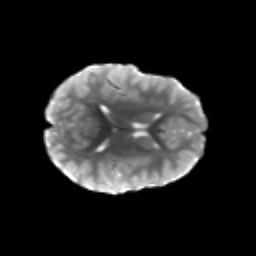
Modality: T2w
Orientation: axial
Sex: female
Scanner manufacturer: siemens
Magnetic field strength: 3 T
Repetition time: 5 s
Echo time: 0.071 s